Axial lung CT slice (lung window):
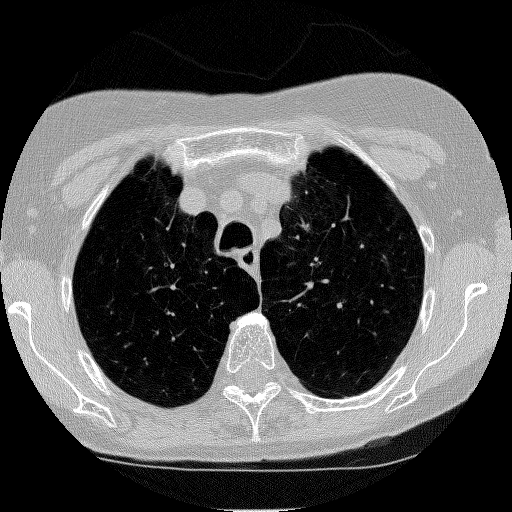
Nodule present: no